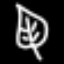
Label: leaf